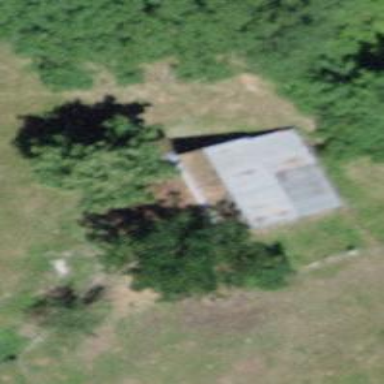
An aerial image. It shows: Rural barn.